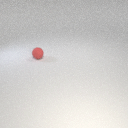
small red rubber sphere